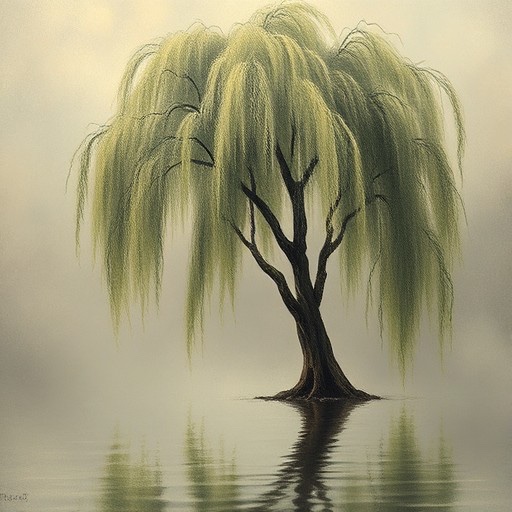
Category: Sympathy